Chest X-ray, PA view. Patient: 55 years old, sex F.
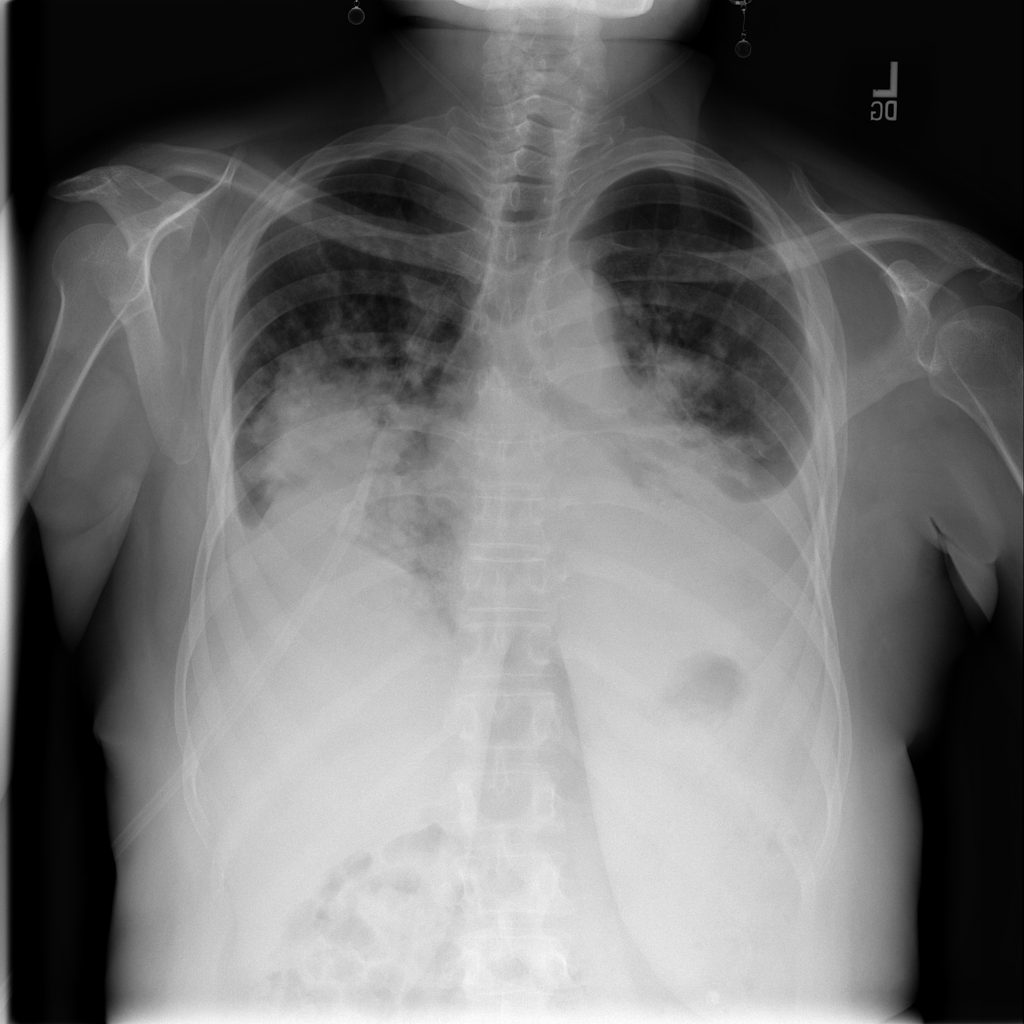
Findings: Effusion, Mass, Nodule